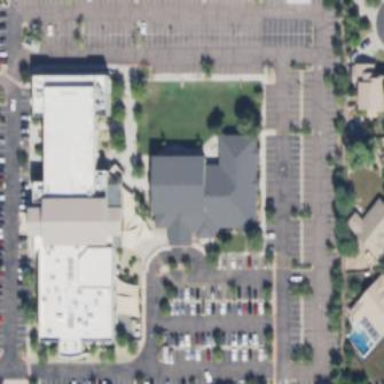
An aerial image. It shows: Beautiful church building.